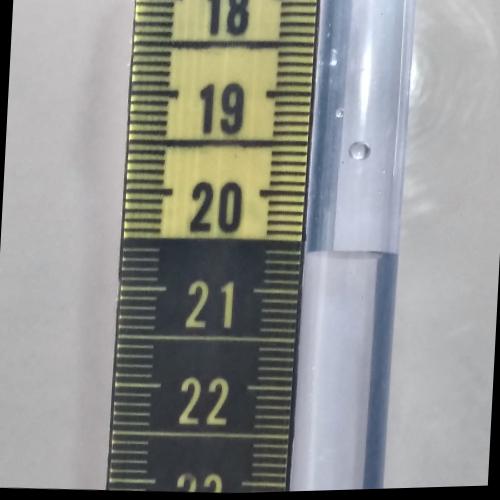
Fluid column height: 20.6 cm